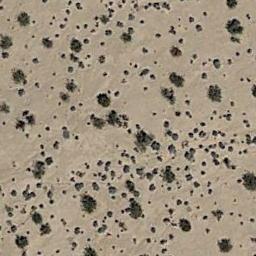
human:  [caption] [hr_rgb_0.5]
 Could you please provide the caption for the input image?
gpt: Chaparral is evenly distributed on the sand .

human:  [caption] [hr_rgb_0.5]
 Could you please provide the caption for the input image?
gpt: You can see a lot of weeds on this desert .

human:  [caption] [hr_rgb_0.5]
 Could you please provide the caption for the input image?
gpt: A lot of disconnected chaparrals of different sizes grow in the desert .

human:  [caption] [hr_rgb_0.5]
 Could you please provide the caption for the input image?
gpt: The chaparral is on the yellow desert .

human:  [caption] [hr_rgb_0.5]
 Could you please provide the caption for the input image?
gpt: The chaparral is scattered and sparse .